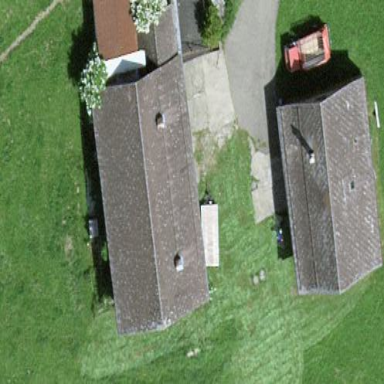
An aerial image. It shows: Gabled roof on farm auxiliary building.